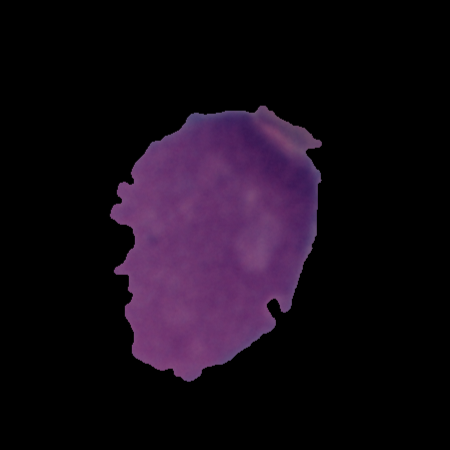
Label: cancer